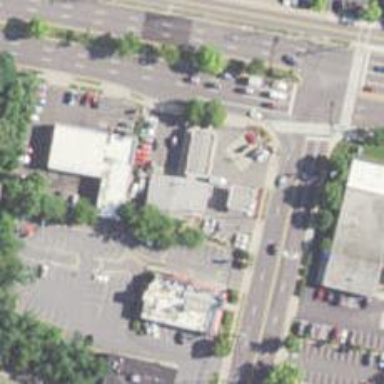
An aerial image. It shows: Convenience shop.